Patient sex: M
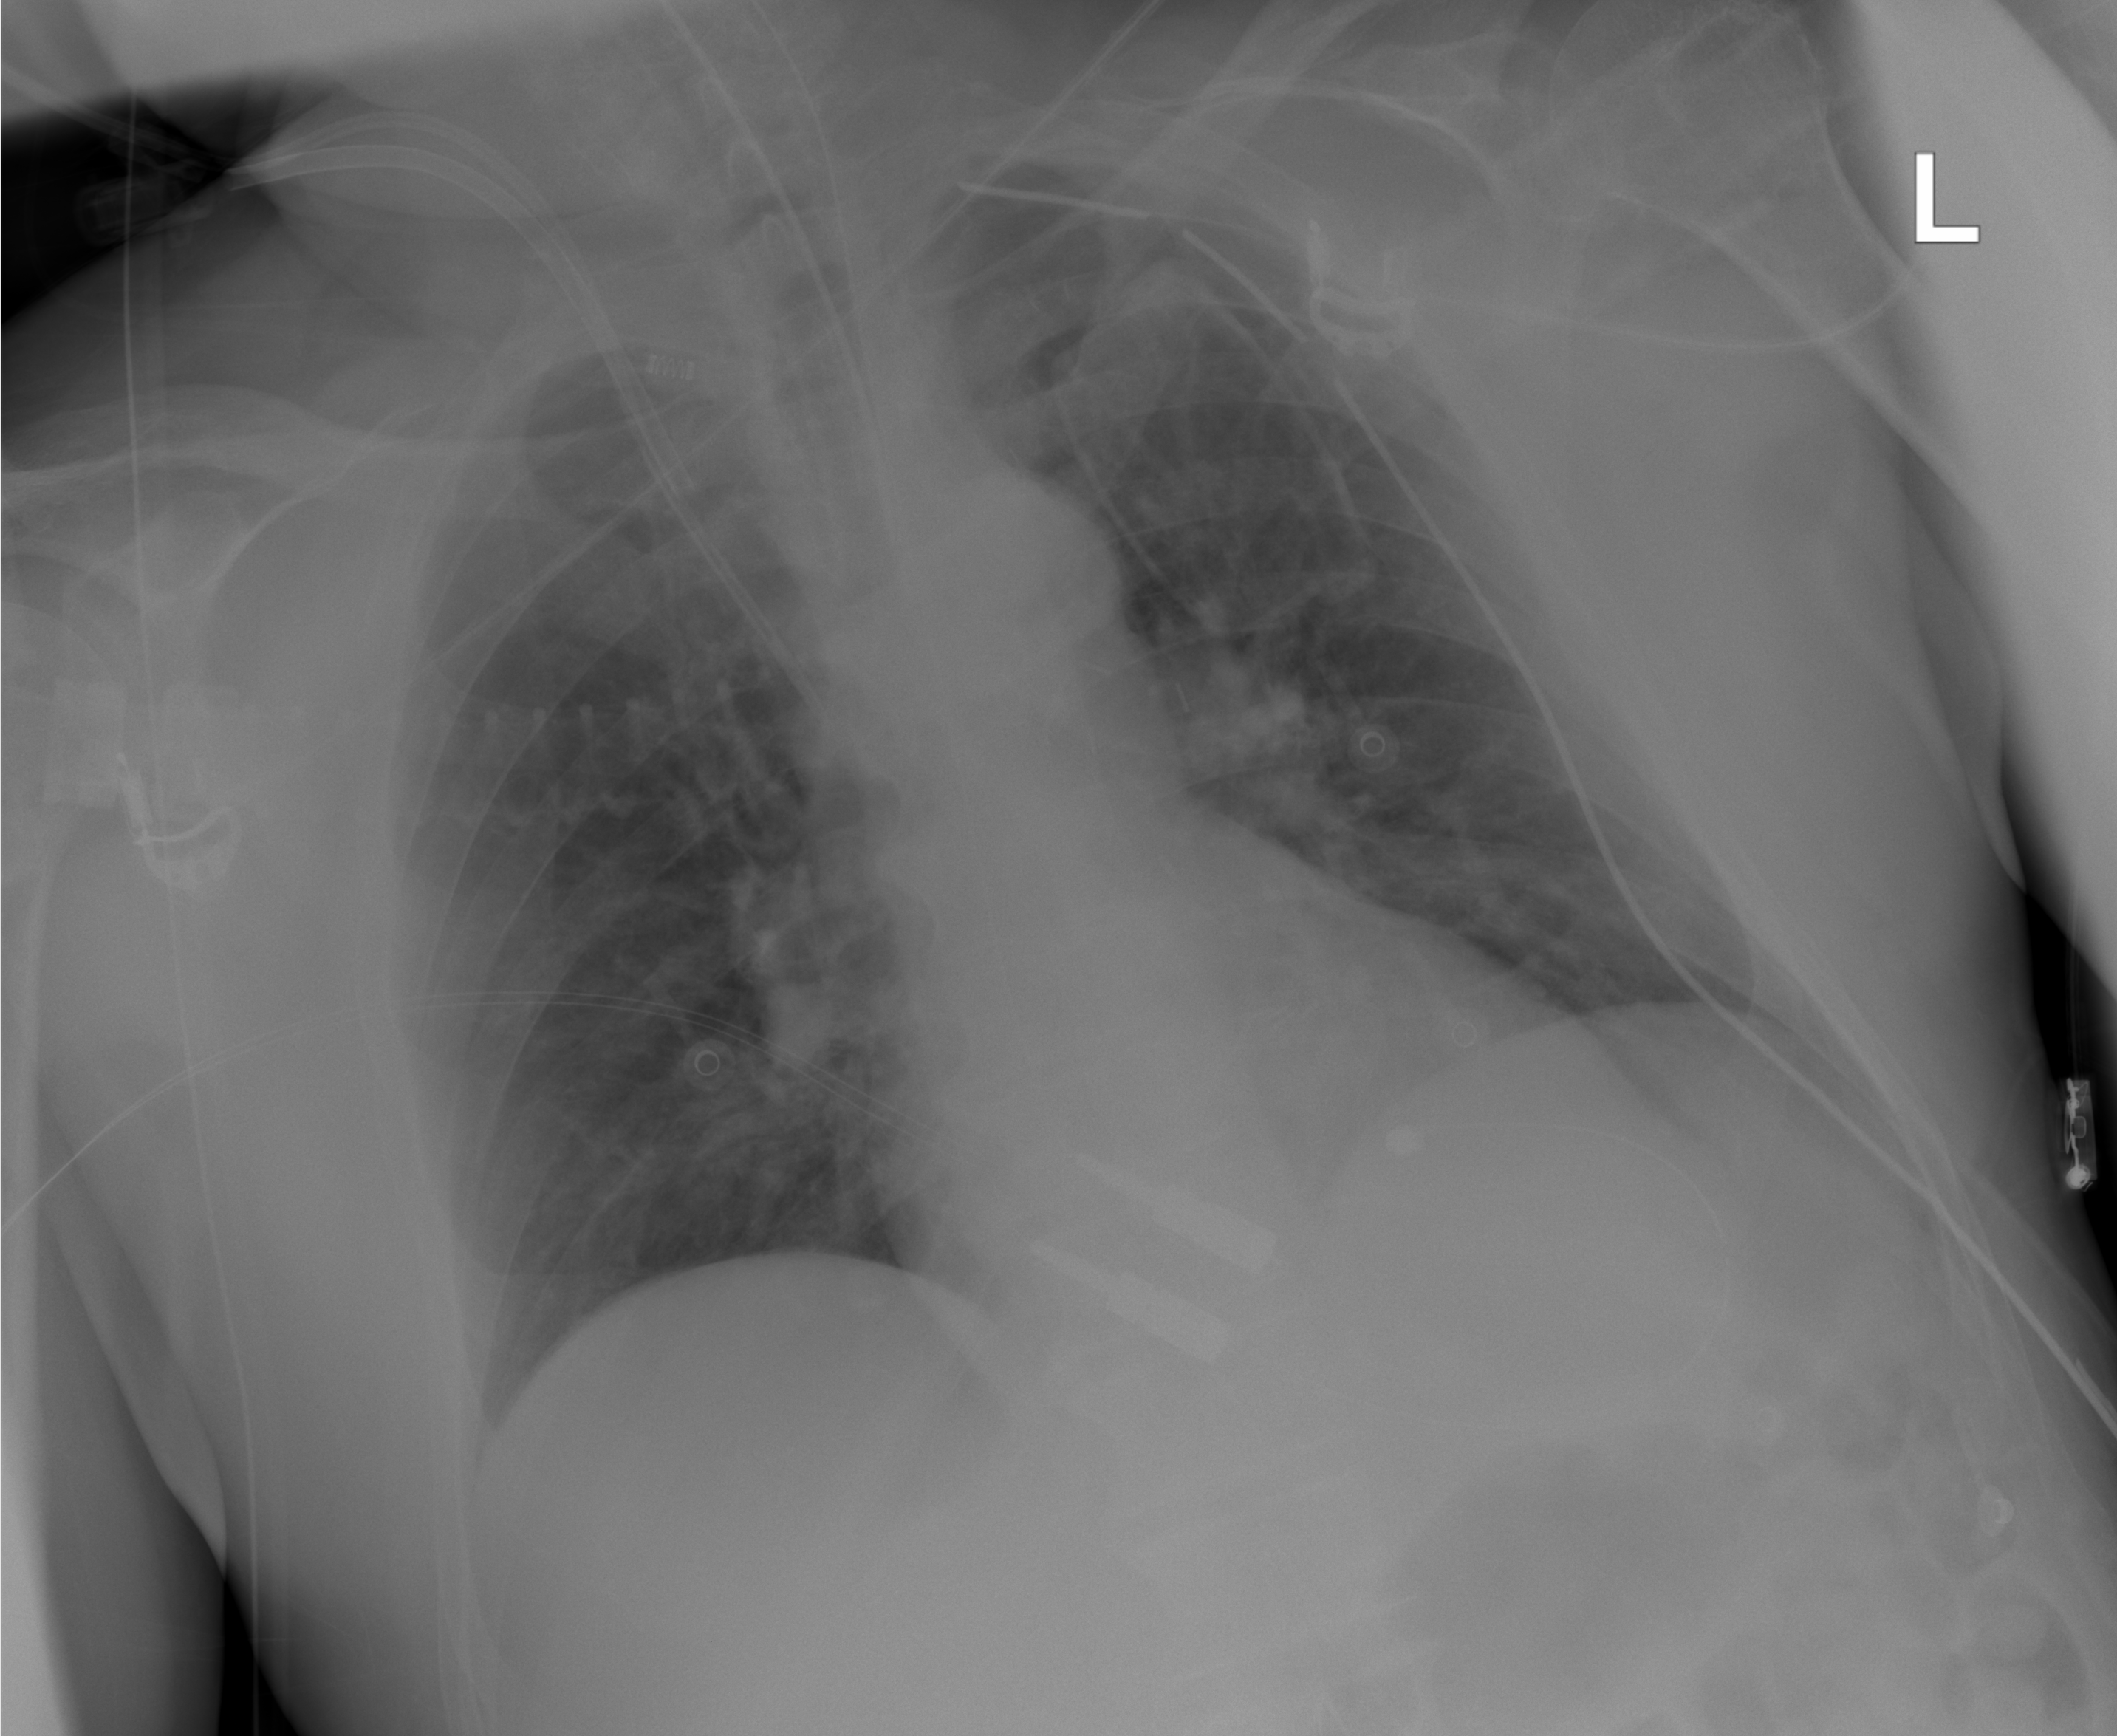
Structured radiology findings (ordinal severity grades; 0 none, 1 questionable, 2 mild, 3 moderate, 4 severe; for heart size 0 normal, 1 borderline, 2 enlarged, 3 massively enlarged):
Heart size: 0
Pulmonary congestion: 2
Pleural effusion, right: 0
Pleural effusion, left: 0
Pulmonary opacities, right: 0
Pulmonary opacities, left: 0
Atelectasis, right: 0
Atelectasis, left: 0